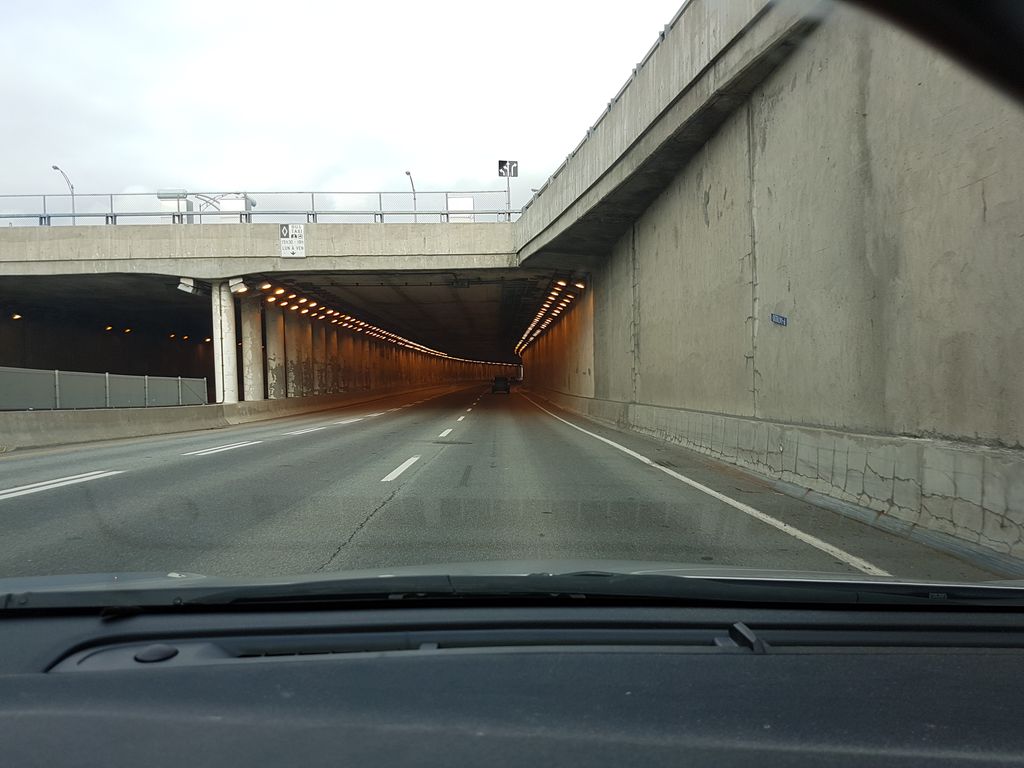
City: quebec_city